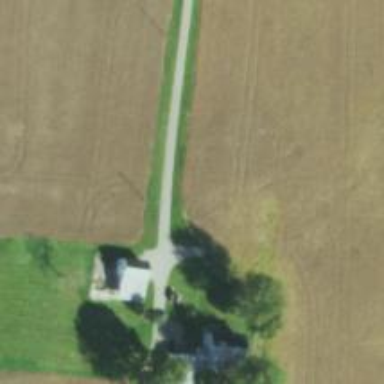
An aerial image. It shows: Driveway.